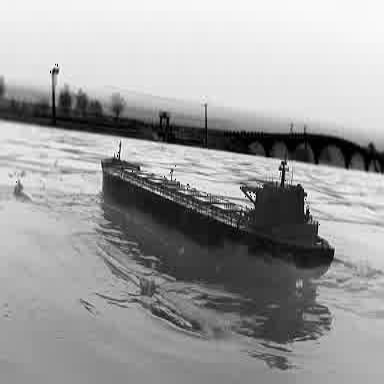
There is a liner in the infrared image.